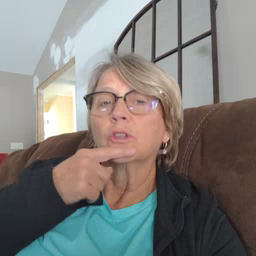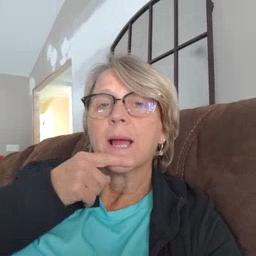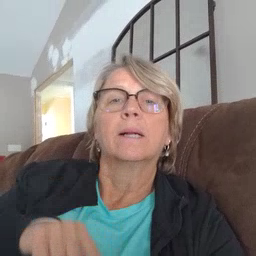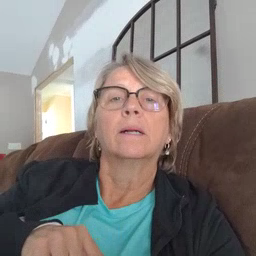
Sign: chin